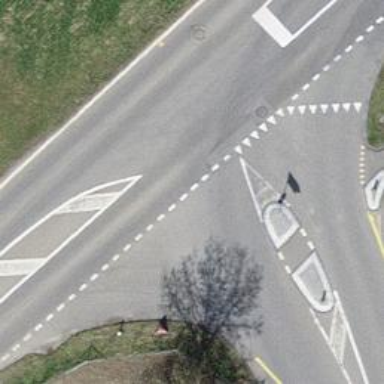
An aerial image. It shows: Tertiary road with asphalt surface and cycle lane.